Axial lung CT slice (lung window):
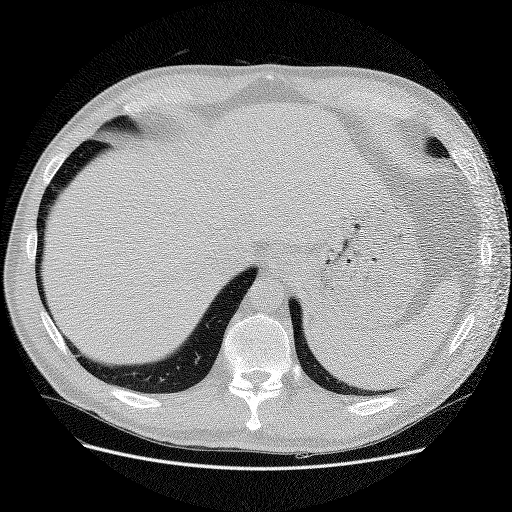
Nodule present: no